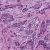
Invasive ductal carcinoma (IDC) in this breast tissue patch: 1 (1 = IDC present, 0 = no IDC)